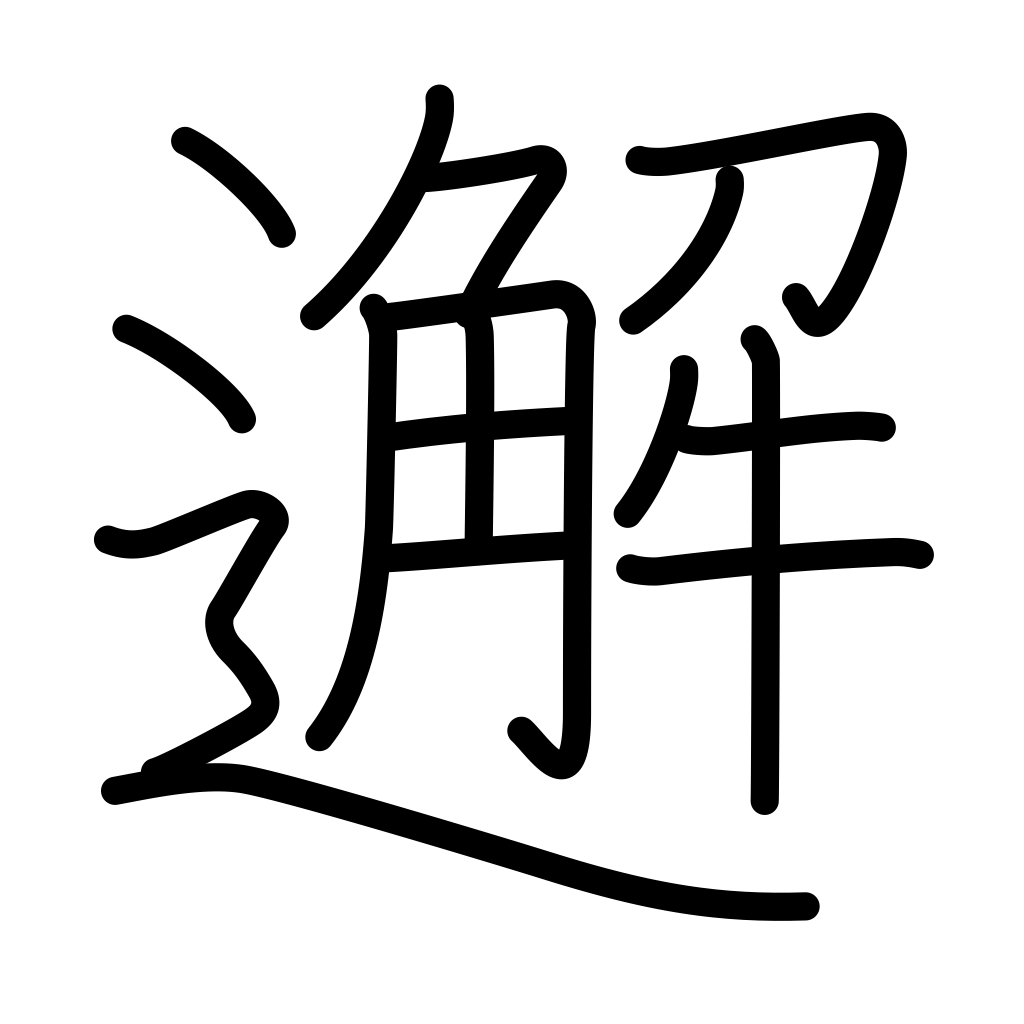
Meaning: meet unexpectedly